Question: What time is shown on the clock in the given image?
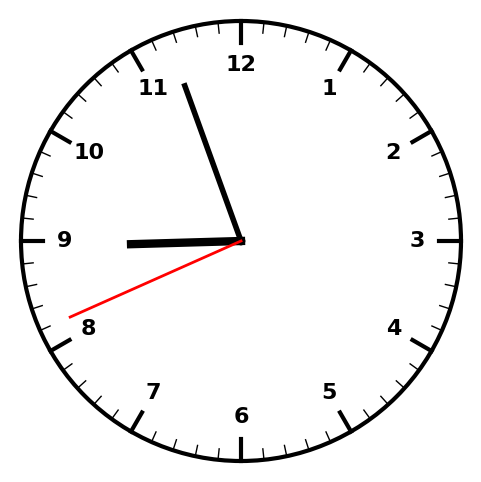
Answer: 08:56:41